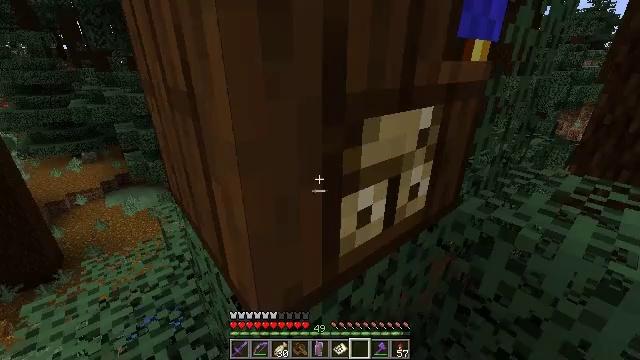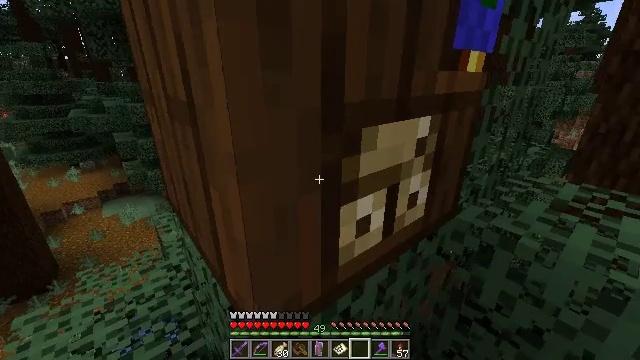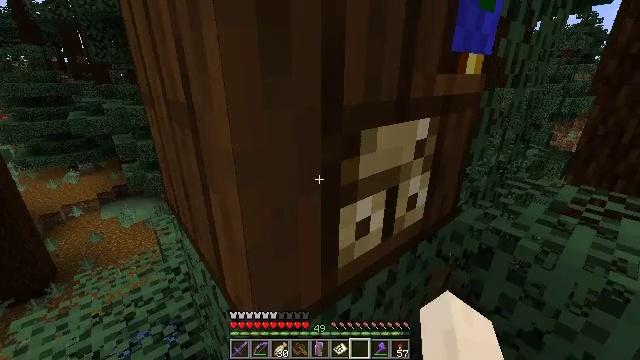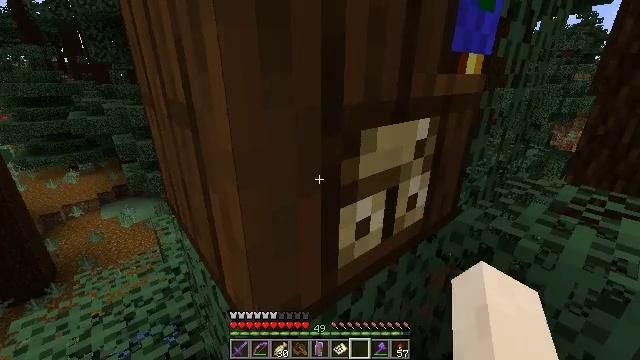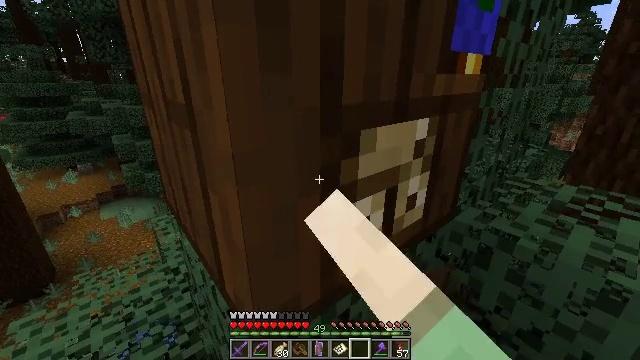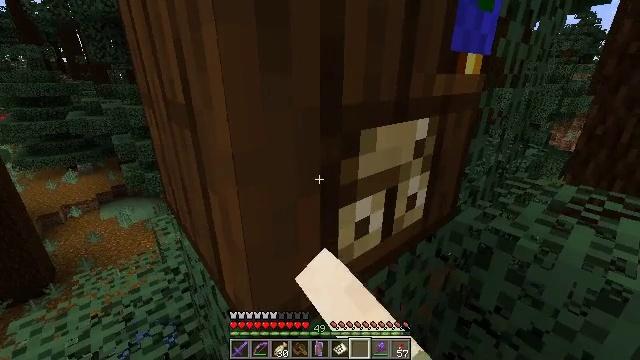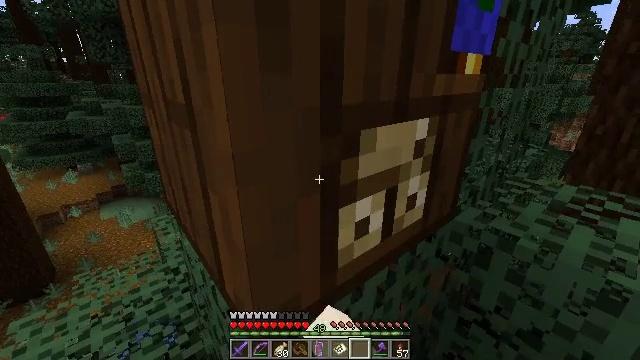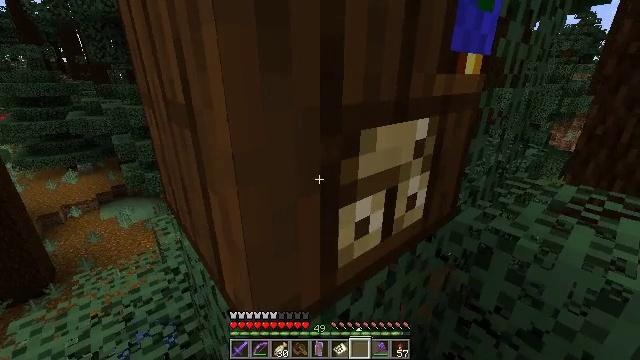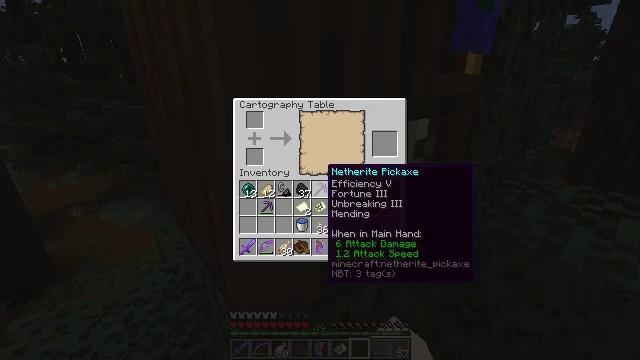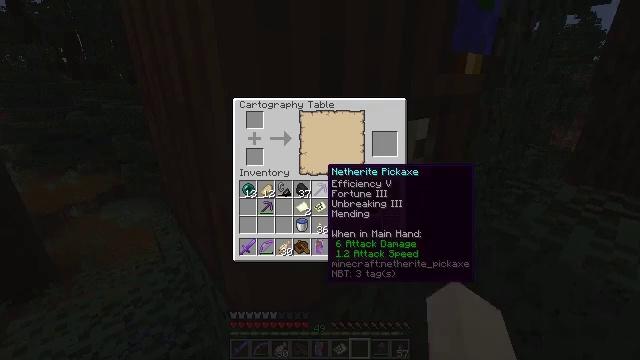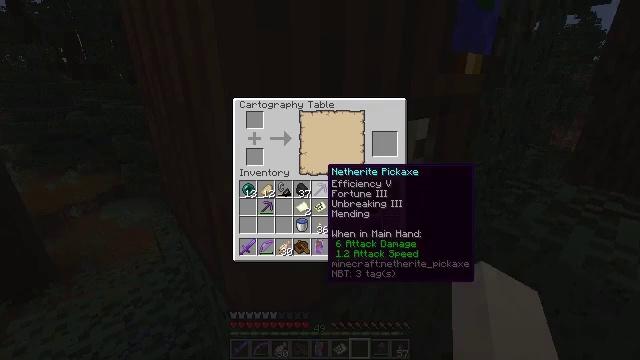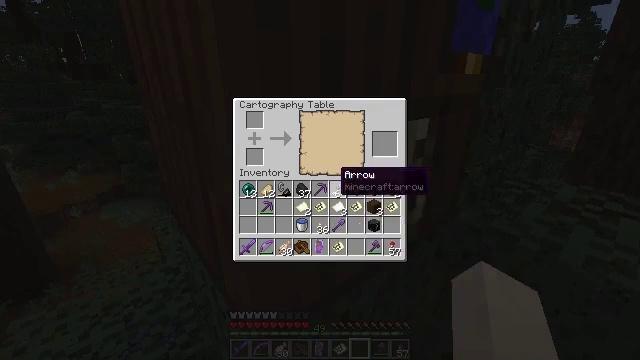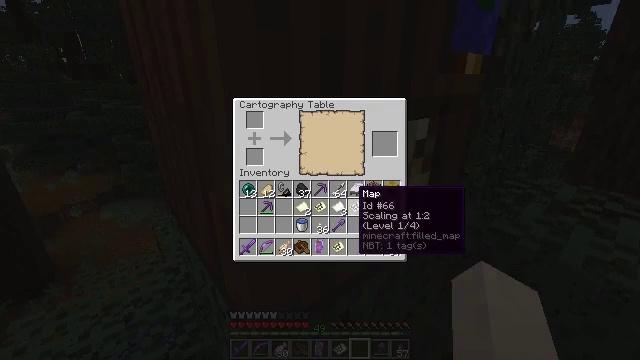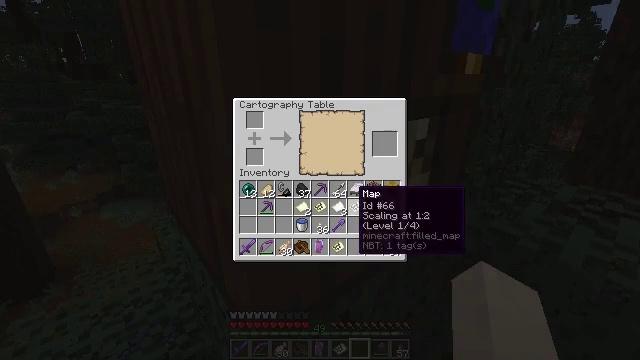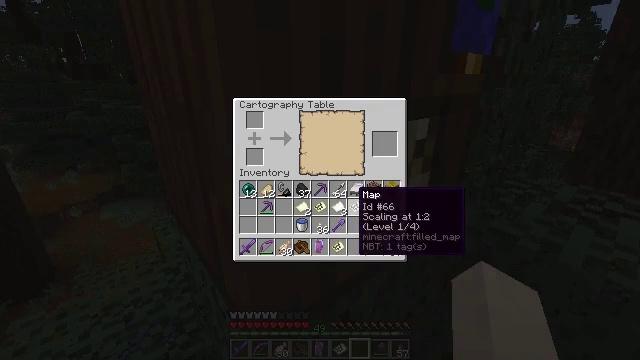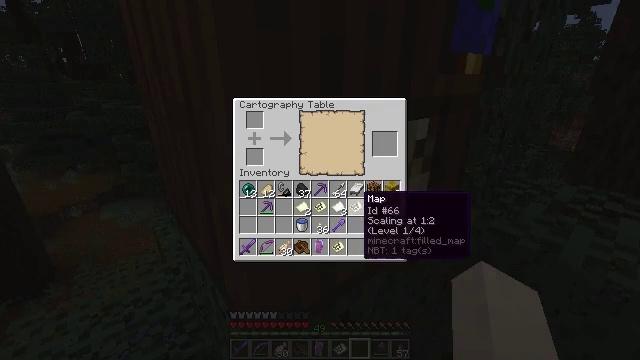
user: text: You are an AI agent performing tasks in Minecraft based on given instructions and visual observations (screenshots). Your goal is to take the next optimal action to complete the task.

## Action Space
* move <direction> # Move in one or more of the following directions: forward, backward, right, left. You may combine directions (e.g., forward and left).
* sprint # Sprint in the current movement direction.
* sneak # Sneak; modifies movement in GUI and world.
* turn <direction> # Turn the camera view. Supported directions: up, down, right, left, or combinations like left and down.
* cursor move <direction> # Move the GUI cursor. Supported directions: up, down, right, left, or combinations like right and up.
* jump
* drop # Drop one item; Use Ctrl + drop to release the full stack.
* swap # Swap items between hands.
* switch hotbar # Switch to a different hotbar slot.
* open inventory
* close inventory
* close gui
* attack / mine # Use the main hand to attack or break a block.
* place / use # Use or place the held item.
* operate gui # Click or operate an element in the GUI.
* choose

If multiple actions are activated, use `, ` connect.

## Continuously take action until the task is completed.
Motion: motion action
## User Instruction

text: Mine the cartography table.
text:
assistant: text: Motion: turn up
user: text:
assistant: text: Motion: no_op
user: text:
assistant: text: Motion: use / place
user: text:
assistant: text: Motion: use / place
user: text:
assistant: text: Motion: use / place
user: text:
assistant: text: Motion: no_op
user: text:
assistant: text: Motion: no_op
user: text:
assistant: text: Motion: no_op
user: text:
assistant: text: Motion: no_op
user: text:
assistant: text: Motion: no_op
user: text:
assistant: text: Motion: turn right
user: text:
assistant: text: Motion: turn right and down
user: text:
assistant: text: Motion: no_op
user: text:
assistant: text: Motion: no_op
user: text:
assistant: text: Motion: no_op
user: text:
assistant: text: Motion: sneak
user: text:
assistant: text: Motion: sneak, turn down
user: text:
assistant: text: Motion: sneak
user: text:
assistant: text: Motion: sneak
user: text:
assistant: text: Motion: sneak
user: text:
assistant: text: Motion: sneak, turn left
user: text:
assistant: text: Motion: sneak
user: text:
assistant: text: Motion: sneak
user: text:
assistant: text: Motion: sneak
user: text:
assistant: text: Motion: sneak
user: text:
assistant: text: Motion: sneak
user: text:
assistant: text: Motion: sneak
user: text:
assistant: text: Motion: sneak
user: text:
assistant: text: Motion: sneak, attack / mine
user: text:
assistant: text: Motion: sneak, attack / mine